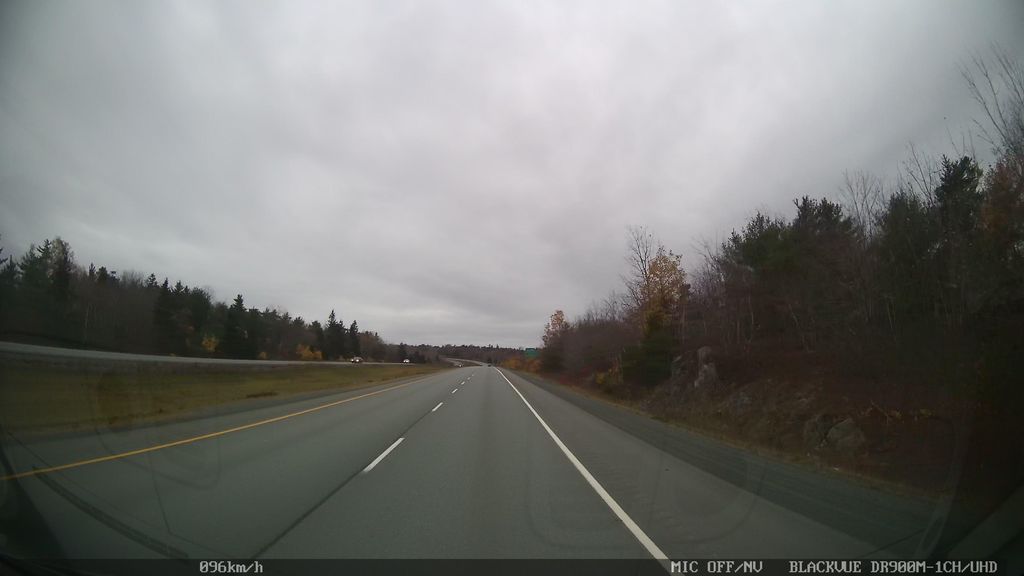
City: halifax